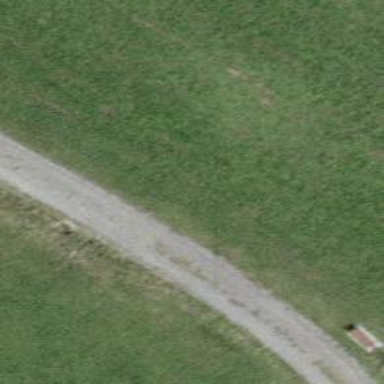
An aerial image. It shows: Unpaved track with grade2 tracktype.